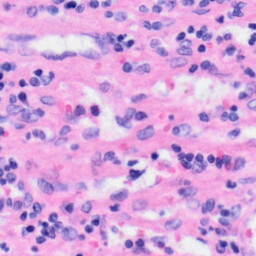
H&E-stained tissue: Liver